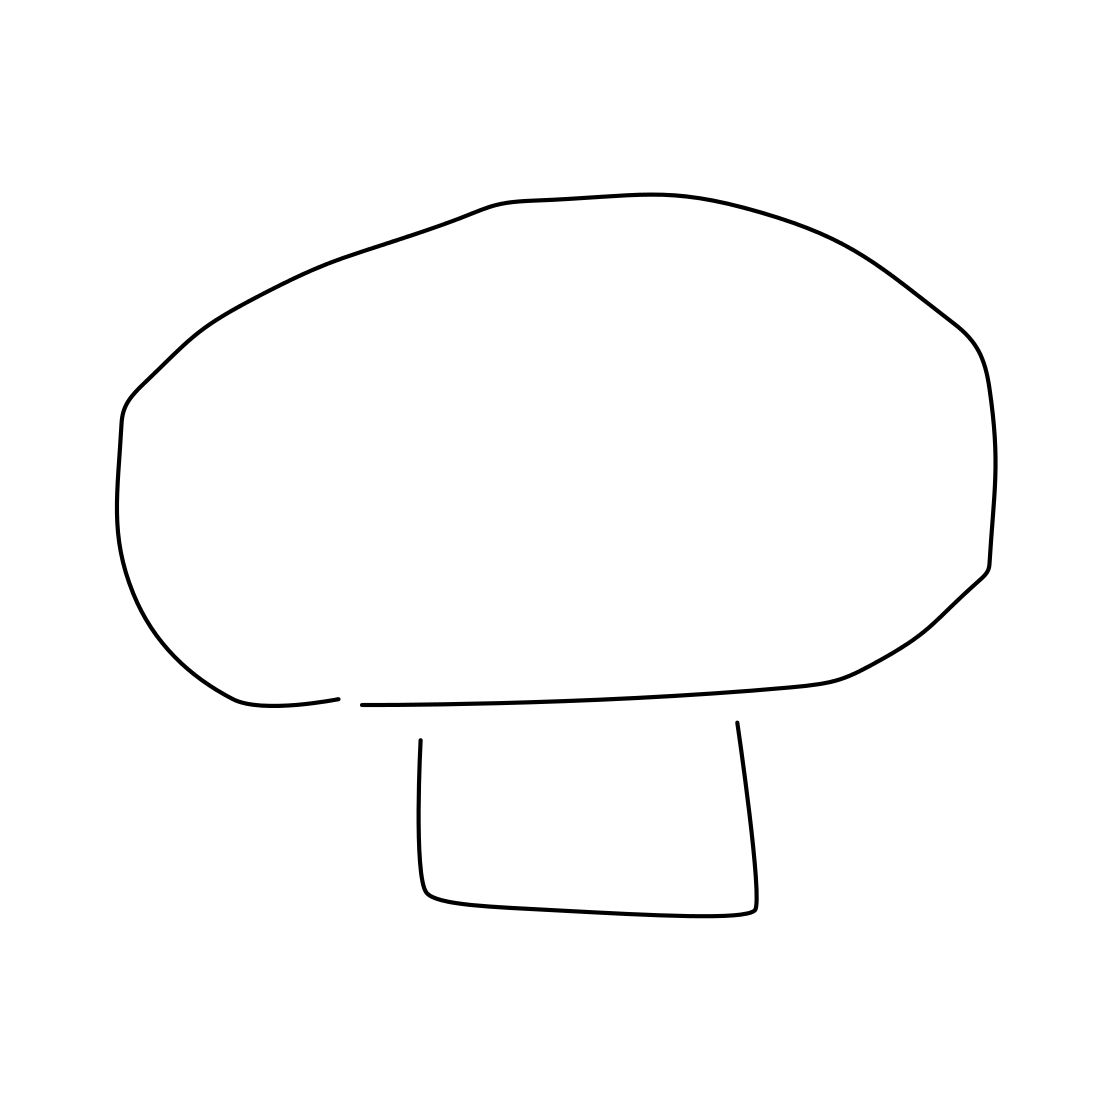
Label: mushroom